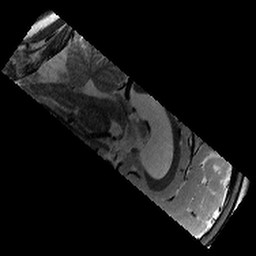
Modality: T2w
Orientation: sagittal
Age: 12
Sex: male
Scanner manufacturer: siemens
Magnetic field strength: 3 T
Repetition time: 8.46 s
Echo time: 0.067 s